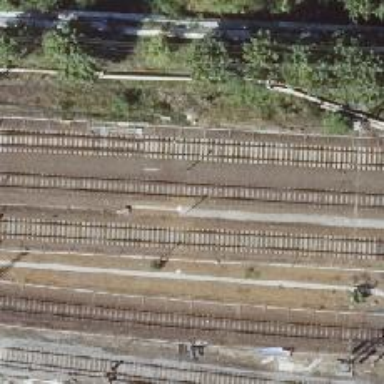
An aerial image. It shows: Railway signal.